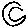
Label: moon